Interaction volume radius: 10 \u00c5
Interaction volume height: 25 \u00c5
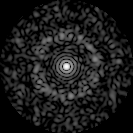
Disorder parameter: 0.8285